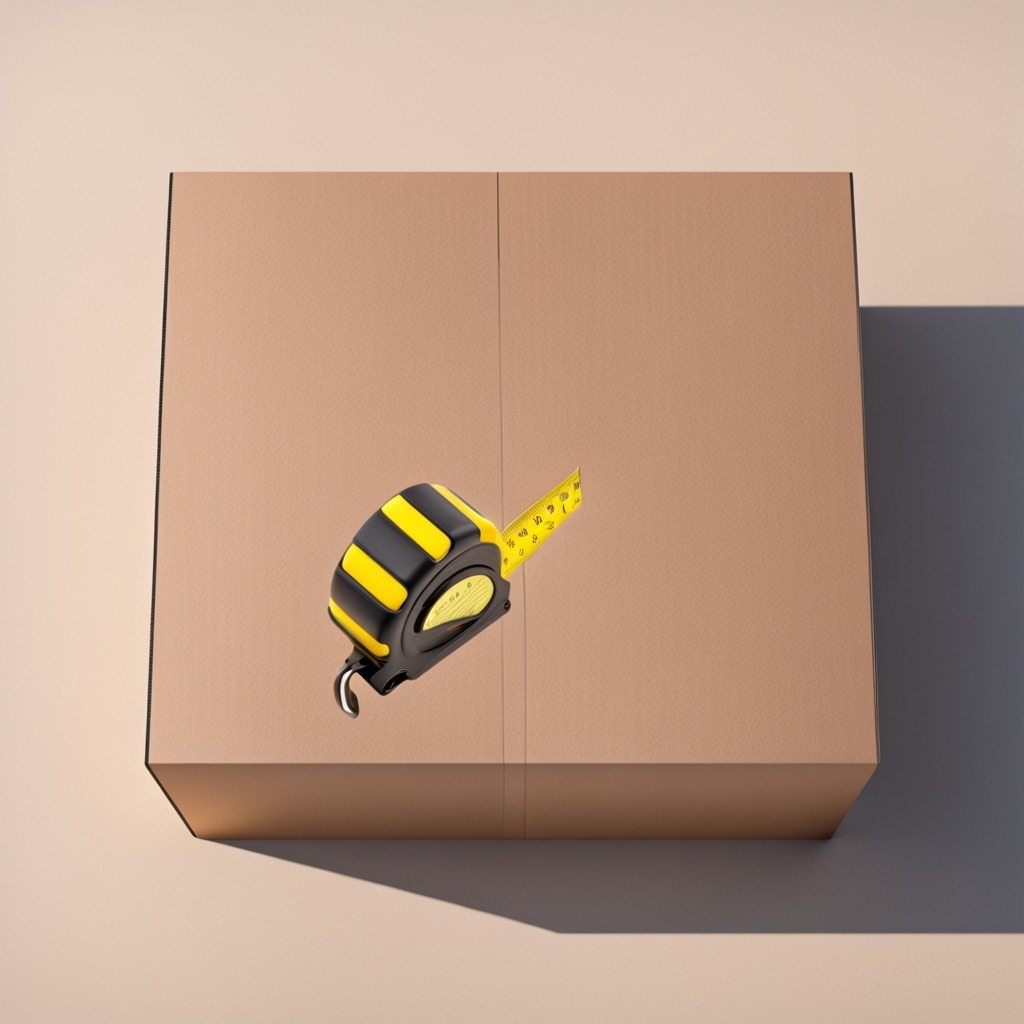
A measuring tape is lying on the cardboard box surface.